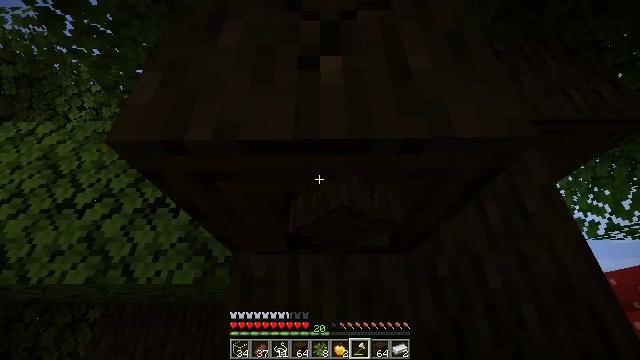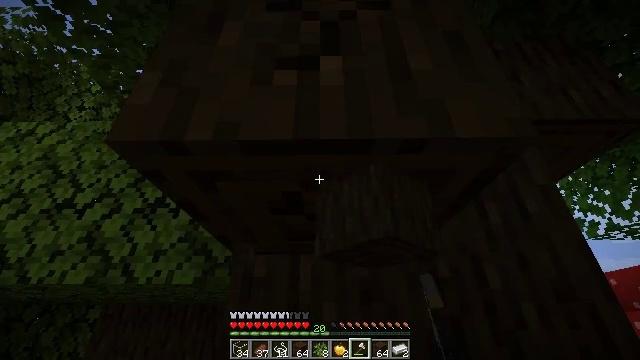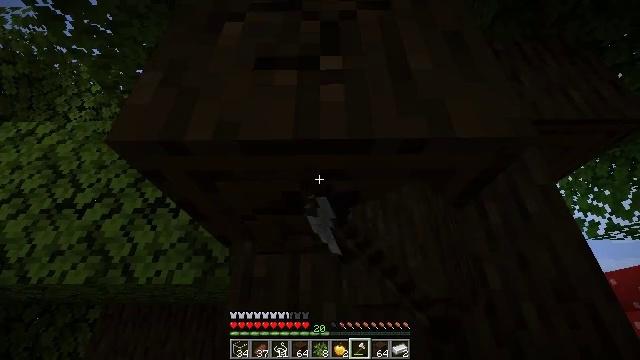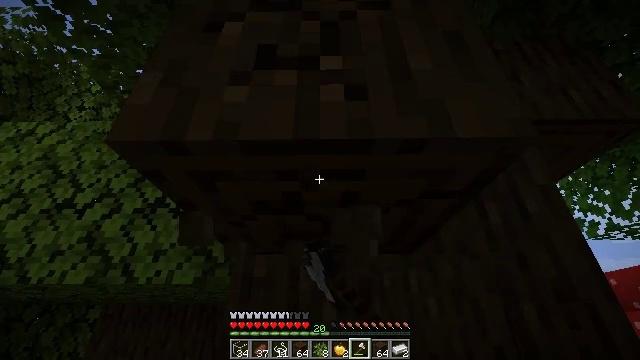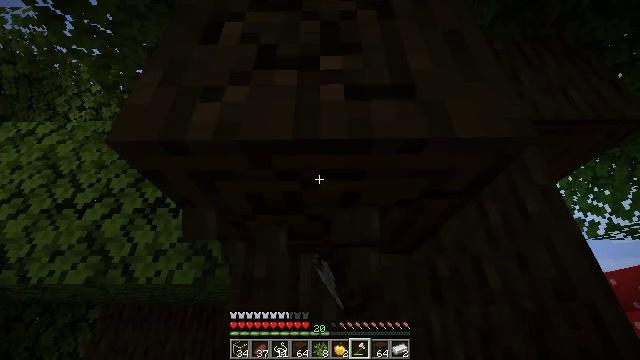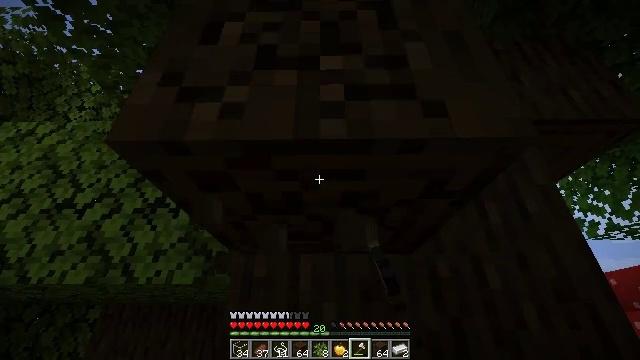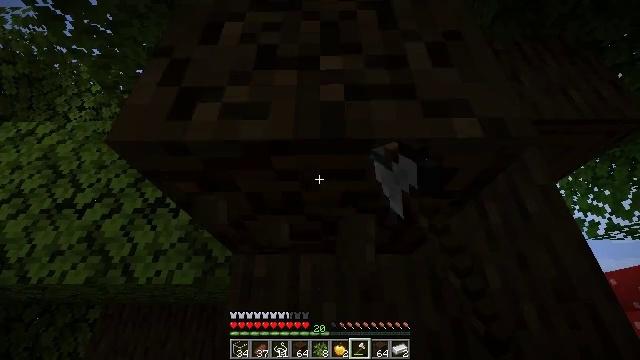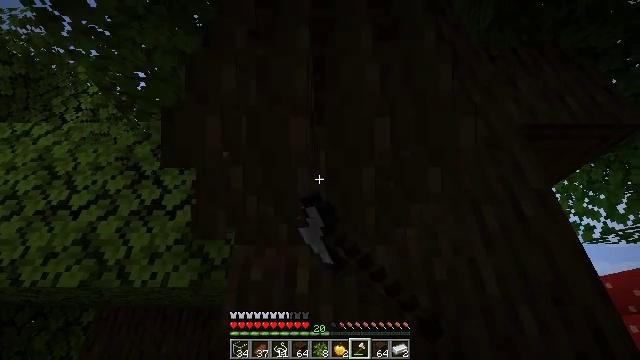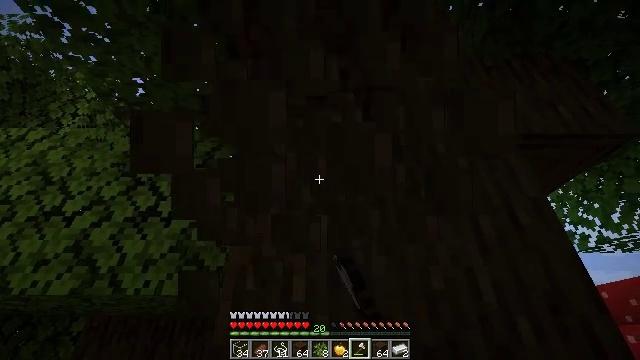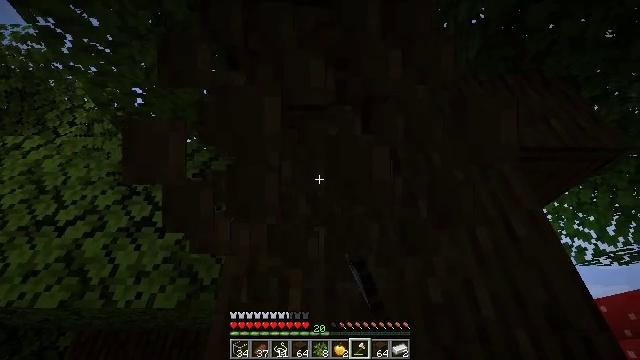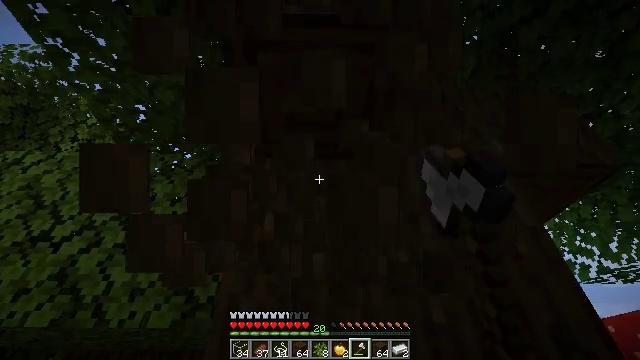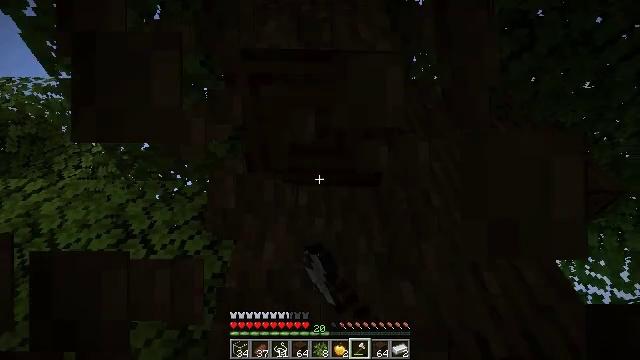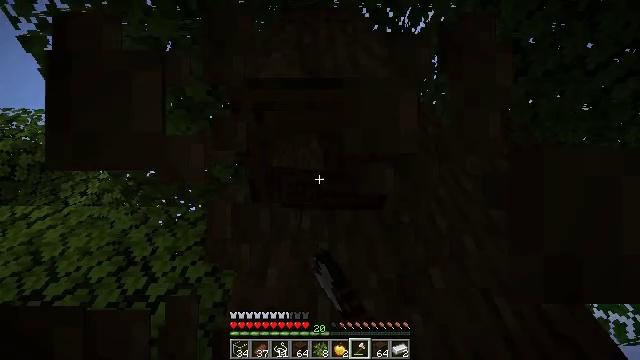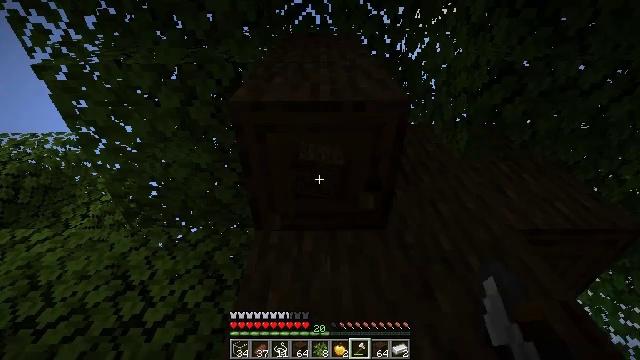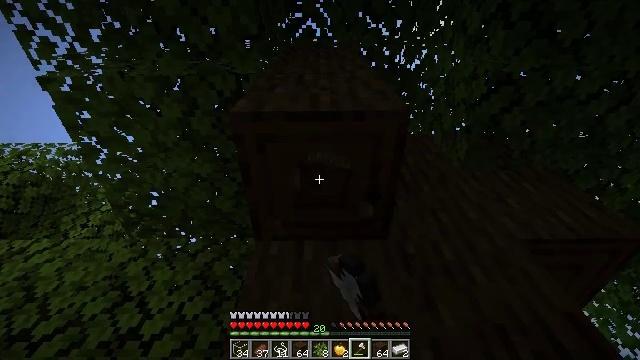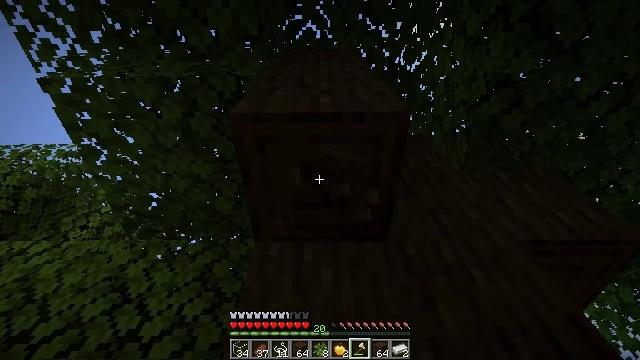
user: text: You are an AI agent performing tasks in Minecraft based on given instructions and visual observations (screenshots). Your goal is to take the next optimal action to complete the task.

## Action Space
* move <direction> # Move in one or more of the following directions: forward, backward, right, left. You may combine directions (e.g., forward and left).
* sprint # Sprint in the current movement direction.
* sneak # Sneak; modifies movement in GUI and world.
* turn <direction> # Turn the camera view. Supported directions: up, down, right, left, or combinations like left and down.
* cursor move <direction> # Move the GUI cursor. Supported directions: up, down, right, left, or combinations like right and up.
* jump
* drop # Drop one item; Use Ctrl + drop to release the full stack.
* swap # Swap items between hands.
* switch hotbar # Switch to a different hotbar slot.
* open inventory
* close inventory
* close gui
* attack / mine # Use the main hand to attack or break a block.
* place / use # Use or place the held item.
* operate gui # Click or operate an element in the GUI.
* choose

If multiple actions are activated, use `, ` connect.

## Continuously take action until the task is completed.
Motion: motion action
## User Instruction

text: Chop down the dark oak log.
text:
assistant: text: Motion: attack / mine
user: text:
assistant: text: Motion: attack / mine
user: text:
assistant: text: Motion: attack / mine
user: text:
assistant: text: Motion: attack / mine
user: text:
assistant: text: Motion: attack / mine
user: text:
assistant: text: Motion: attack / mine
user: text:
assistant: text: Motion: attack / mine
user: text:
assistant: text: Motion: turn up, attack / mine
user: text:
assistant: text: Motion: turn up, attack / mine
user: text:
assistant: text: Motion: turn up, attack / mine
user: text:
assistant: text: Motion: turn up, attack / mine
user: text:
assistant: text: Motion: turn left and up, attack / mine
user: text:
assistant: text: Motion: turn up, attack / mine
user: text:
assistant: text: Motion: turn up, attack / mine
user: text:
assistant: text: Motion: attack / mine
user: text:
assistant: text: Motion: attack / mine
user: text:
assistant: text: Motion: attack / mine
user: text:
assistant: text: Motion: attack / mine
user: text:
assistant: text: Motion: attack / mine
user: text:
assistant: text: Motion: attack / mine
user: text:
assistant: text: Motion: attack / mine
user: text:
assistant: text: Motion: attack / mine
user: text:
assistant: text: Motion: attack / mine
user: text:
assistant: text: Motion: attack / mine
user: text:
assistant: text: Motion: attack / mine
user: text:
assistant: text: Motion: attack / mine
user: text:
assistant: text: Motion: attack / mine
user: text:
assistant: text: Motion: attack / mine
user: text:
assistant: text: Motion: turn up, attack / mine
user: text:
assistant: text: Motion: turn up, attack / mine